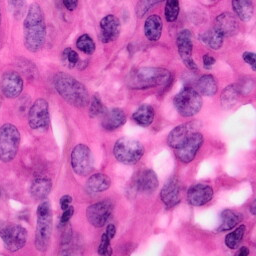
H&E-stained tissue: Pancreatic